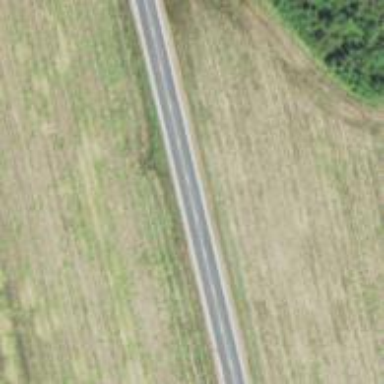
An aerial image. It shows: Unclassified road with asphalt surface.